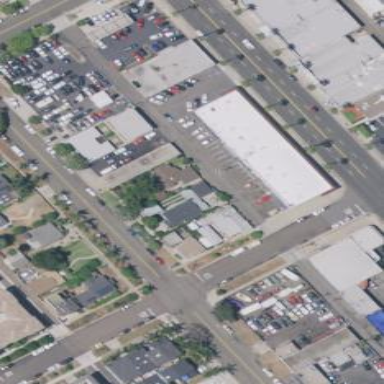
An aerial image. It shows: Building.